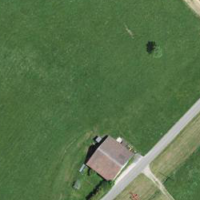
EUNIS habitat code: 52
Species observed at this site:
Bistorta officinalis